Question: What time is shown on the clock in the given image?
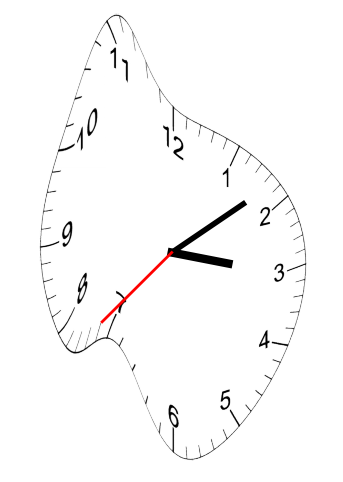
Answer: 03:08:37